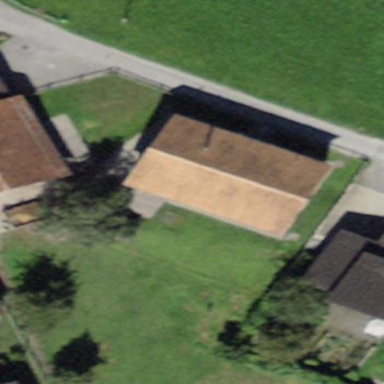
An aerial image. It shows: Gabled roof house.